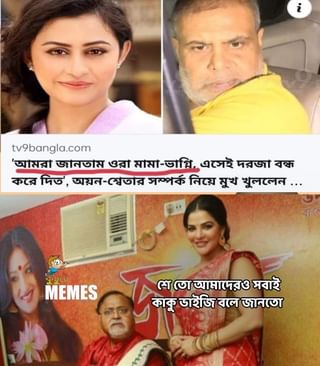
Text: আমরা জানতাম ওরা মামা-ভাগ্নি, এসেই দরজা বন্ধ করে দিত' অয়ন-স্বেতার সম্পর্ক লিয়ে মুখ খুললেন... শে তো আমাদেরও সবাই কাকু ভাইজি বলে জানতো
Label: Hate
Hate category: Political
Targeted group: Organization